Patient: sex M, age 42
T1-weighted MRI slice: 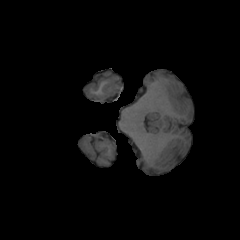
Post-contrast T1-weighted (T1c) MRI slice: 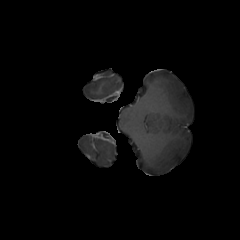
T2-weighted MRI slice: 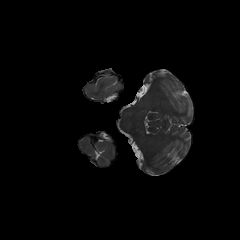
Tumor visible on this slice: no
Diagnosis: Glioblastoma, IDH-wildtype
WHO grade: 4